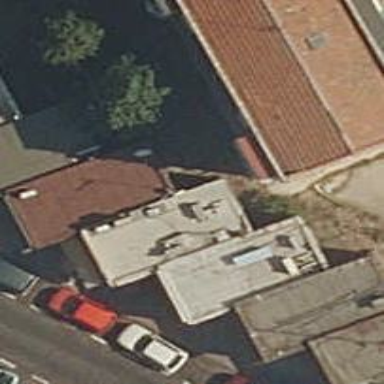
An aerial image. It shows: Bakery.